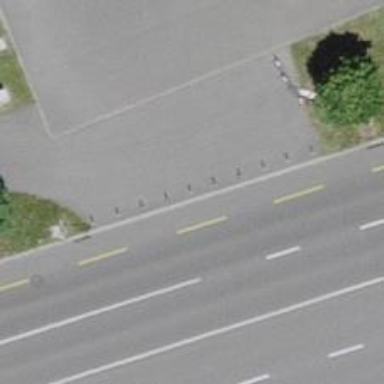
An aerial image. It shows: Bollard.